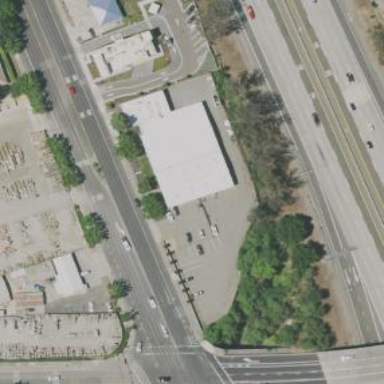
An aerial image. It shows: Car repair shop located in building.